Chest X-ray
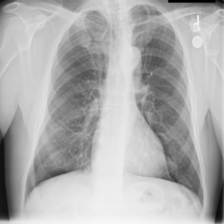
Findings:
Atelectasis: negative
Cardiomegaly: negative
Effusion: negative
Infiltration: negative
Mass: negative
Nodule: negative
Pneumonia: negative
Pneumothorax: negative
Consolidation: negative
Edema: negative
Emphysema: negative
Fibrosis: negative
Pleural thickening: negative
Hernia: negative